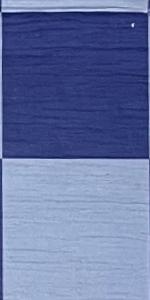
Label: Empty